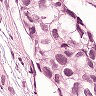
Metastatic tissue present: yes